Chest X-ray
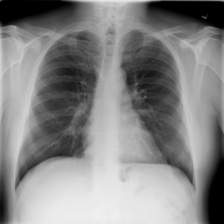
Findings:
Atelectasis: negative
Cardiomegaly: negative
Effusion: negative
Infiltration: negative
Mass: negative
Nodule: negative
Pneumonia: negative
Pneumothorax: negative
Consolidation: negative
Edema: negative
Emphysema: negative
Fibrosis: negative
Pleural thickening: negative
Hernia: negative